Field crop: maize
Growth stage: 2
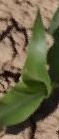
Species: maize